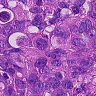
Metastatic tissue present: yes